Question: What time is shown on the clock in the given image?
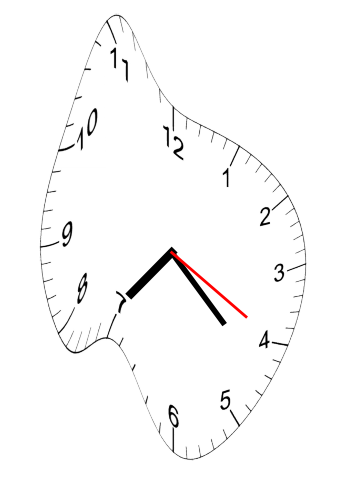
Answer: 07:22:20